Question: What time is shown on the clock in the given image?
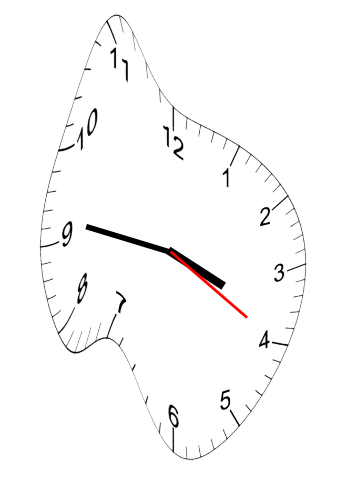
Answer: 03:46:20